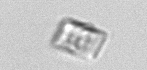
Label: Bacillariophyceae_morphotype1